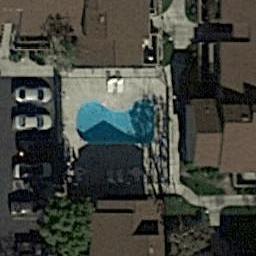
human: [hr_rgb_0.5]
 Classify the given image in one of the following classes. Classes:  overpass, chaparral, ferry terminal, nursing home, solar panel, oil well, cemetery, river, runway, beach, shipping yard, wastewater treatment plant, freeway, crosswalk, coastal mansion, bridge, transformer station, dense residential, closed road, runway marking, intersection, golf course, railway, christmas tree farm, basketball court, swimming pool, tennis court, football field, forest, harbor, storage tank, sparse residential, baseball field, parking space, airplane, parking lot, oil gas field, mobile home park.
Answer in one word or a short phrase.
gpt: swimming pool